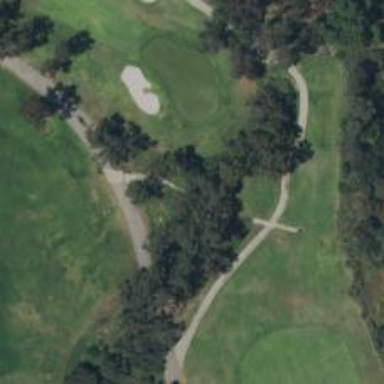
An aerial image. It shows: Path designated for golf carts.